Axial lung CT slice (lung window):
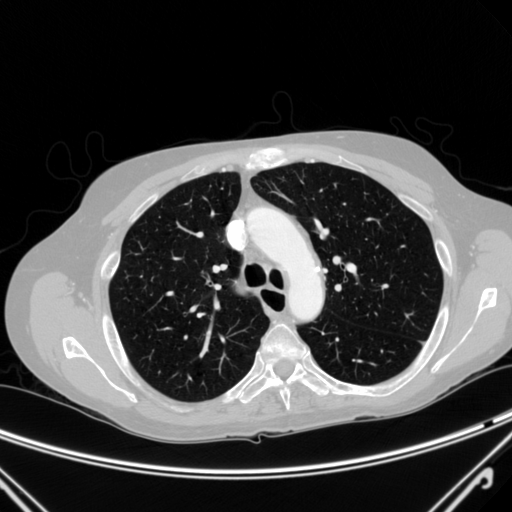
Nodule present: no